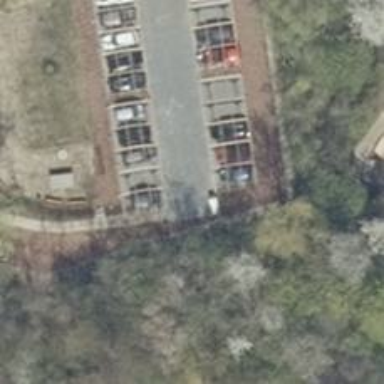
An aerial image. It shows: Parking aisle designated as service road.